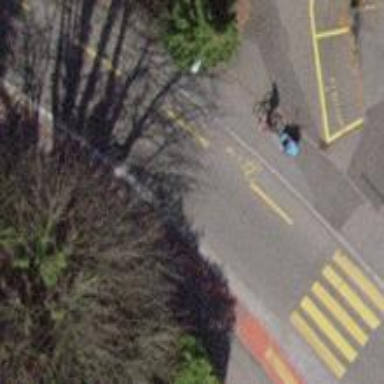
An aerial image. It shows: Tertiary road with opposite lane cycleway.